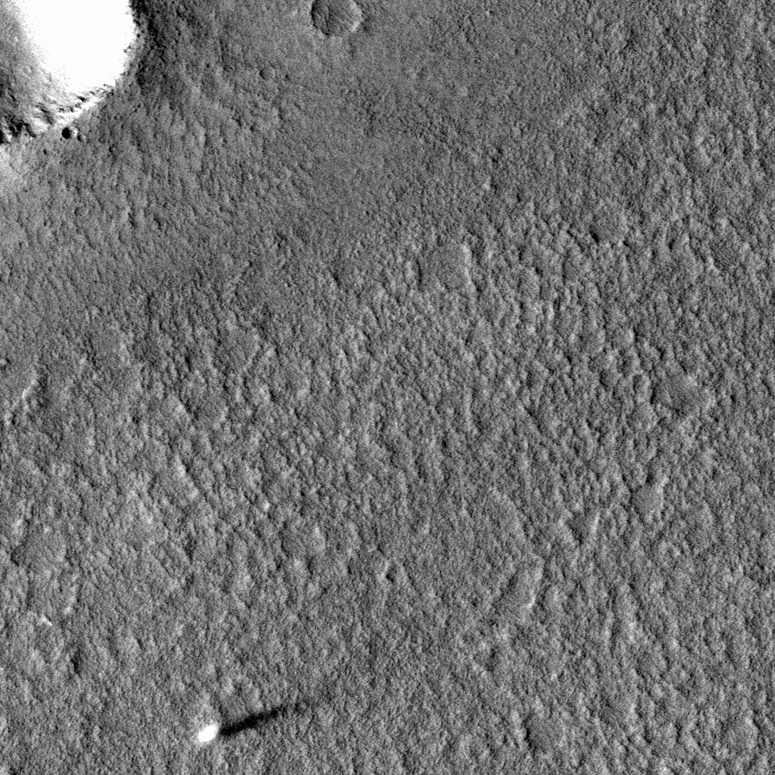
Label: dustdevil